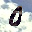
Label: 0